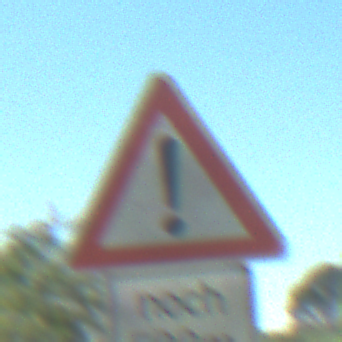
Verkehrszeichen: Gefahrenstelle
Zusatzzeichen unten: LaengeEinerStrecke3
Umgebung: Outdoor, Special
Tageszeit: Midday
Wetter: PartlyCloudy
Licht: Natural
Jahreszeit: NotSpecified
Kontrast: HighContrast